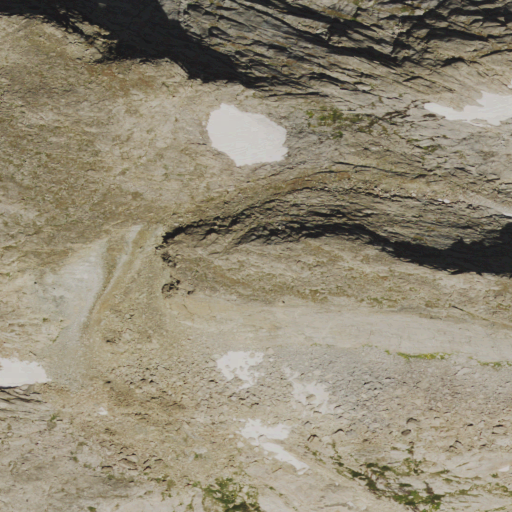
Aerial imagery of mountain in Wyoming named The Fortress containing grassland, barren land, and snow